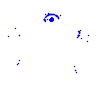
Particle: electron